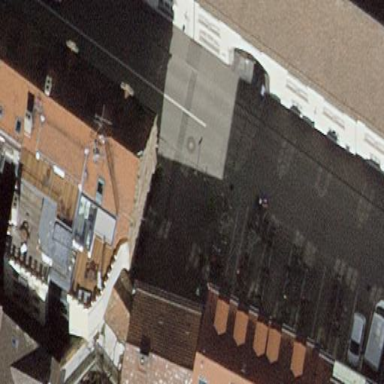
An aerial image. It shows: Bicycle parking area with asphalt surface. The parking area is equipped with bike racks.